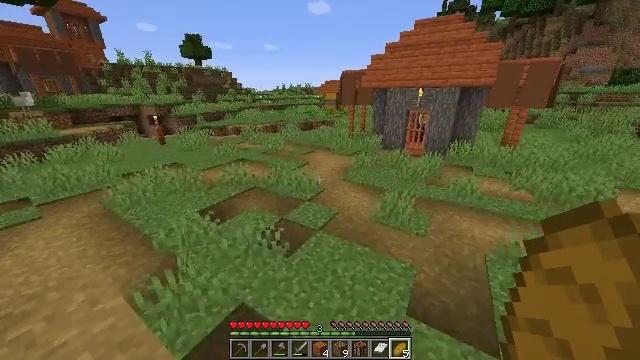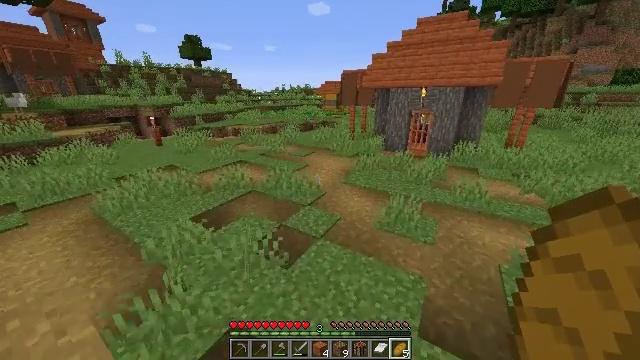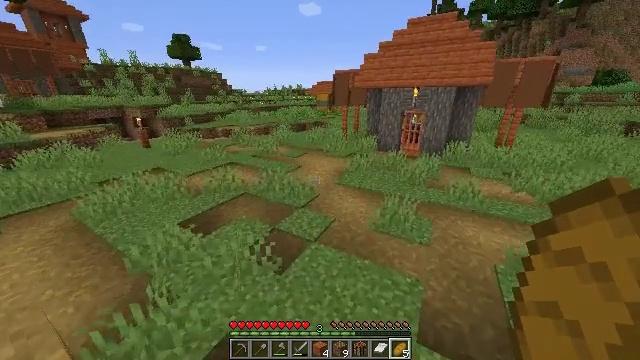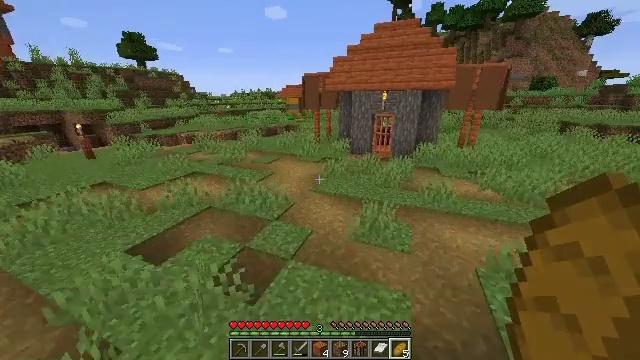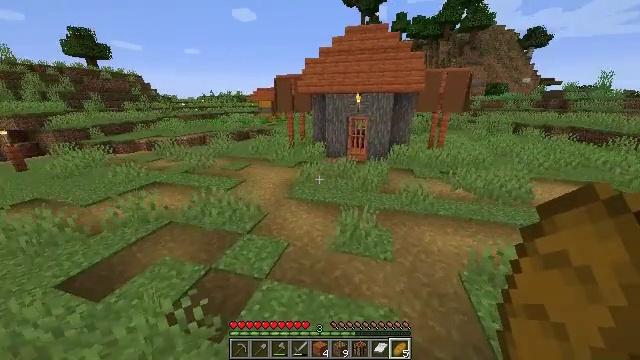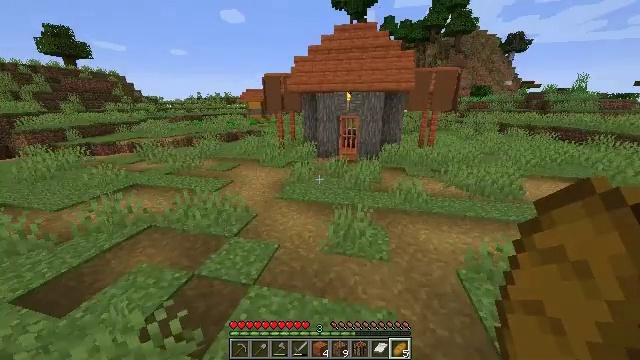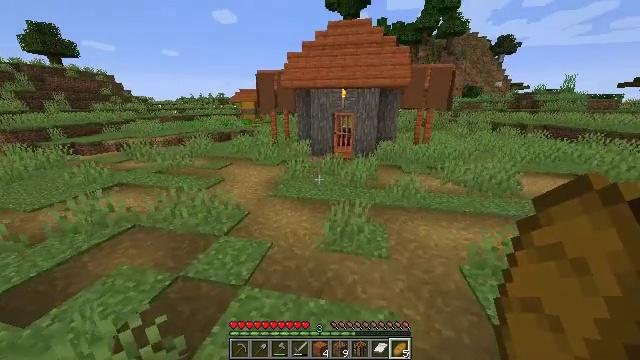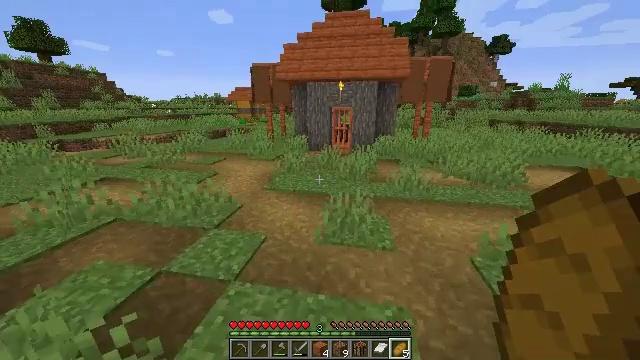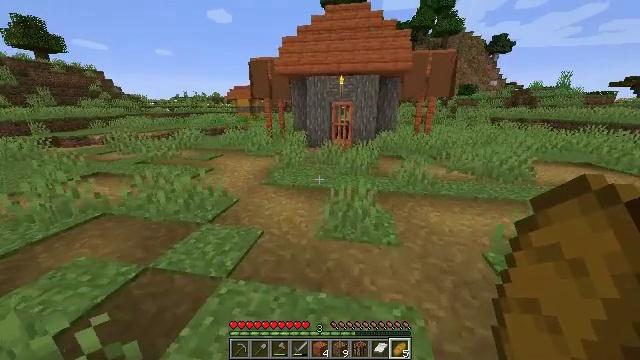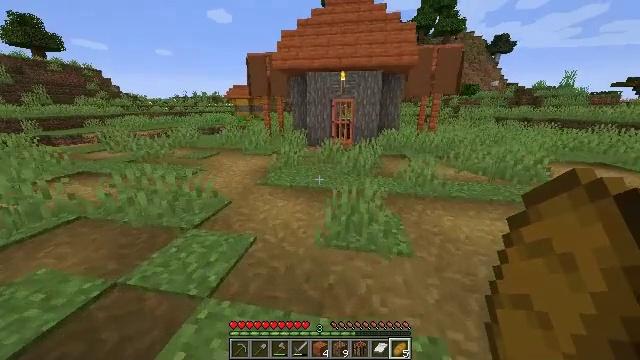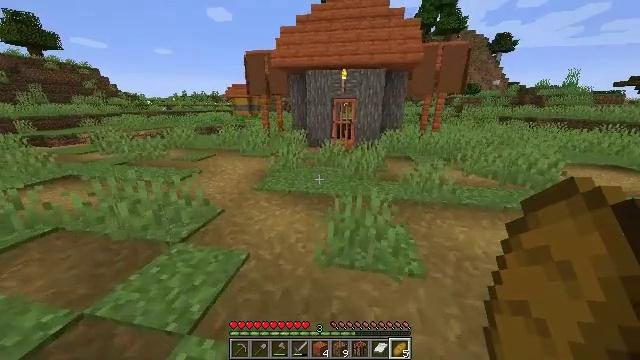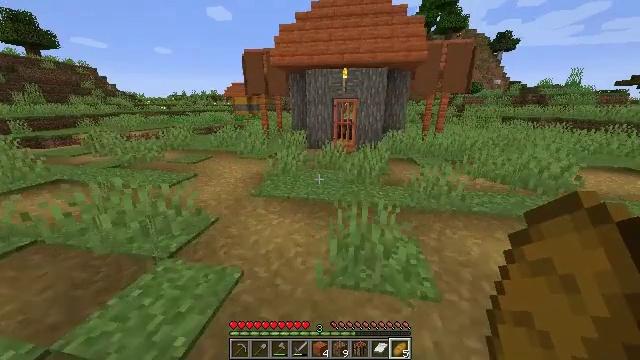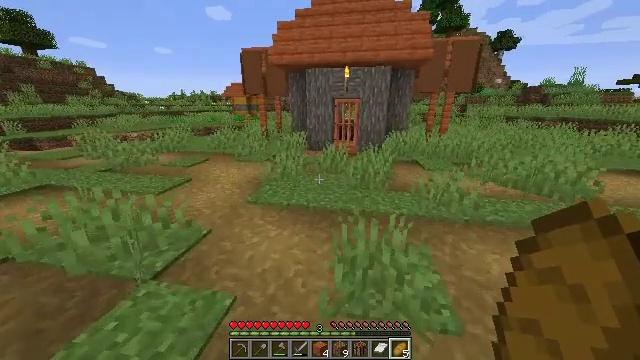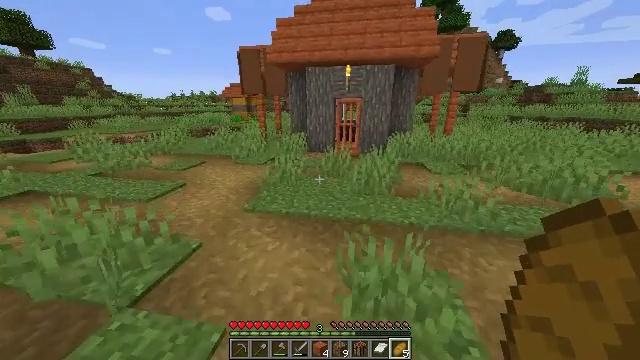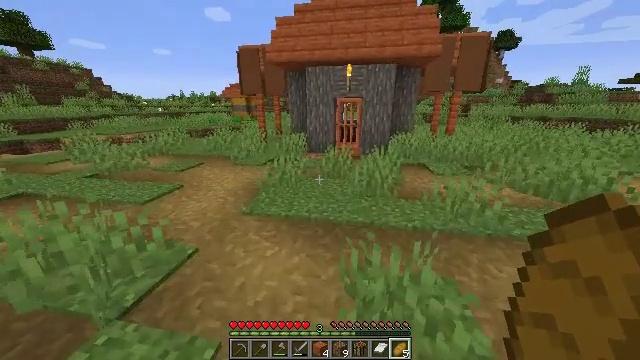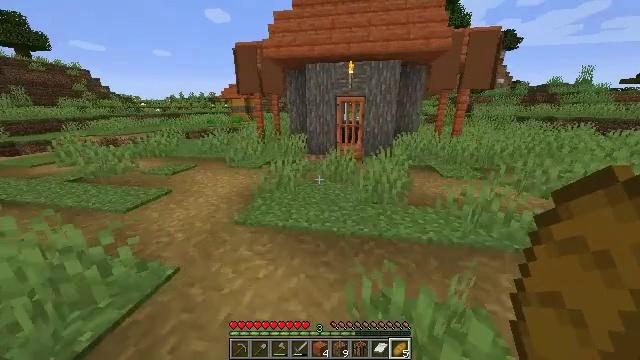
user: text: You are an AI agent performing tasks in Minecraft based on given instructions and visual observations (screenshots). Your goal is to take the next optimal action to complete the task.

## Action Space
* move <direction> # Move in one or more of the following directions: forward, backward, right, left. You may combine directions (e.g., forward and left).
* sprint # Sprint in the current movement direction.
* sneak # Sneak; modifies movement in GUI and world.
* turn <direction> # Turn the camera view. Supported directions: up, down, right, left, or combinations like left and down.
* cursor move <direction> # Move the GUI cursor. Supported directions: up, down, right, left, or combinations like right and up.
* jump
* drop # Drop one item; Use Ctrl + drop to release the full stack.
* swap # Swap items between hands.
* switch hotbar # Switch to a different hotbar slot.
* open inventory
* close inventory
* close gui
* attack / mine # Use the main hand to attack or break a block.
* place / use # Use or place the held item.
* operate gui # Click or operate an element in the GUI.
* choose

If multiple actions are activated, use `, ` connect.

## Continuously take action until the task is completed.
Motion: motion action
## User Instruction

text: Break the cartography table.
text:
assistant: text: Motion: move forward
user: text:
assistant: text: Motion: move forward, turn right
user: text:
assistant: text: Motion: move forward, turn right
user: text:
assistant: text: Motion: move forward, turn right
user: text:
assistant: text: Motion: move forward, turn right
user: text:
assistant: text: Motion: move forward, turn right
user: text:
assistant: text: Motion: move forward
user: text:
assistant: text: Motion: move forward
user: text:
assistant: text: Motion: move forward
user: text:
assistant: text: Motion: move forward
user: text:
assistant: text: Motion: move forward
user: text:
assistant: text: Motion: move forward
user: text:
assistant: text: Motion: move forward
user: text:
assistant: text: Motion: move forward
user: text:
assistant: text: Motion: move forward
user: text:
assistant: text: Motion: move forward
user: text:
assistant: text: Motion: move forward
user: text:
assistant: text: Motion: move forward
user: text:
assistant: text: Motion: move forward
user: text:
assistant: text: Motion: move forward
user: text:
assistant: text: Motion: move forward
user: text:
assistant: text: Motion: move forward
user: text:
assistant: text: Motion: move forward, turn right
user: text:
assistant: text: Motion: move forward
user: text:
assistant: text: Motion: move forward
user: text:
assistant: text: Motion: move forward
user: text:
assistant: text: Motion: move forward
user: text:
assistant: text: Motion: move forward
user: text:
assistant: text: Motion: move forward
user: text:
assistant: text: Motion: move forward